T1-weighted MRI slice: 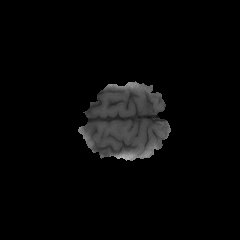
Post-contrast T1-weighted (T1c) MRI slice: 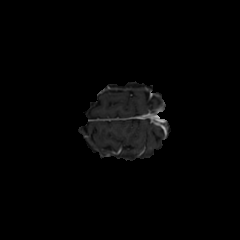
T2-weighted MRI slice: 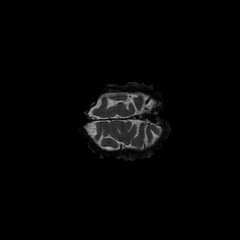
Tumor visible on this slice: no